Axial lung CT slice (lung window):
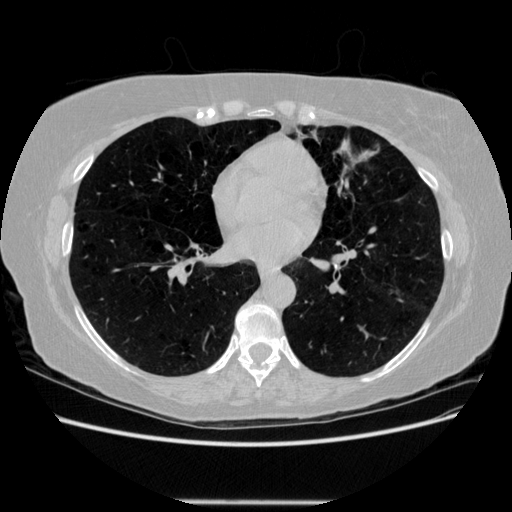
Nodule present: no